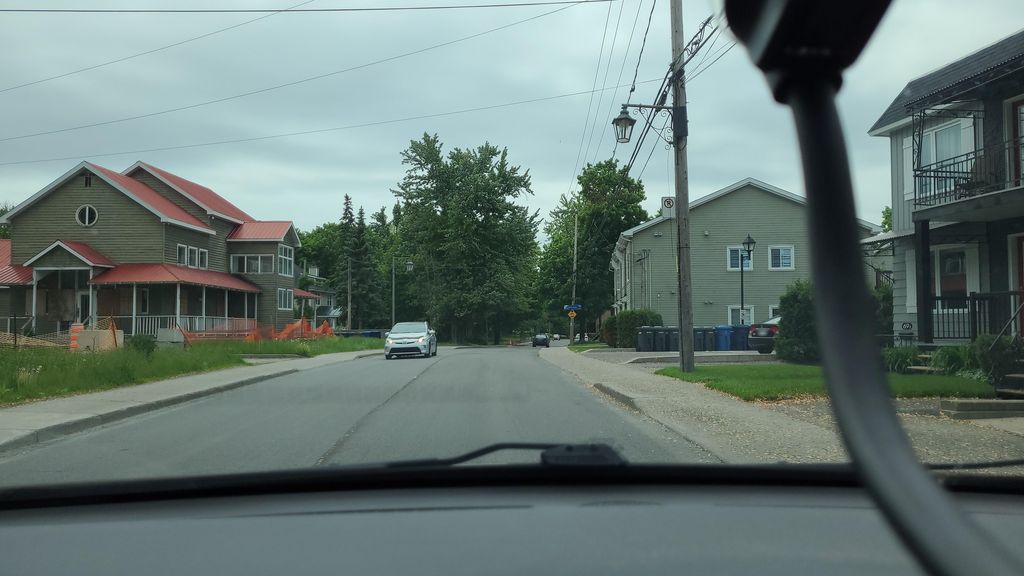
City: montreal